Question:
Hi. I've been trying to create a PHP page using Savant Templating Engine that performs some CRUD operations via XAMPP. As I coded the page and tried to run the page, I found the above errors that showed up. But as I inserted the values into the textbox and textarea respectively and hit the publish button, I found that the database is being updated successfully. What is the probable reason for the above issue? And How do I get out of the problem.I tried to search for existing threads regarding the same, but none of them seemed to address my problem. Please do help out citing the link below if any of the existing threads addresses my issue. Thanks. :)
-------------------------------------------------------------update--------------------------------------------------------------view.html
'''
<html>
<head>
<title>Create Post: Blog: Design & Social Media</title>
</head>
<body>
<form action="../../applications/create/index.php" method="POST">
<input type="text" name="title" value="<?php echo $this->b->title; ?>"/>
<input type="submit" value="Publish" />
<br/>
<textarea rows="2" cols="20" name="content"><?php echo $this->b->content; ?></textarea>
</form>
</body>
</html>
'''
index.php
'''
<?php
include_once ('../../classes/models/blog.php');
include_once ('../../resources/libraries/savant3.php');
$s=new savant3();
$s->method=$_SERVER['REQUEST_METHOD'];
$b=new blog();
if($_SERVER['REQUEST_METHOD']=="GET")
{
}
else
{
$b->title=$_POST['title'];
$b->content=$_POST['content'];
Blog::create($b);
header('location:../../applications/success/index.php');
return;
}
$s->display('view.html');
?>
'''
Blog.php
'''
<?php
class Blog
{
public $id;
public $title;
public $content;
public $created;
public static function create(Blog $b)
{
$title=$b->title;
$content=$b->content;
$m=new mysqli("localhost","root","","kartik_iyer");
$s=$m->prepare("insert into blog values(null,?,?,null)");
$s->bind_param('ss', $title, $content);
$s->execute();
}
public static function readSingle($id)
{
}
public static function readAll()
{
}
public static function update(Blog $b)
{
}
public static function delete($id)
{
}
}
?>
'''
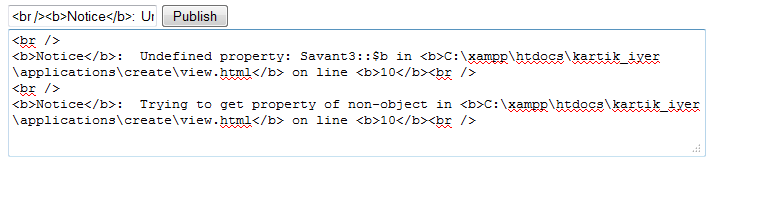
Answer: You are getting this messages because your error reporting is set to '-1' = 'error_reporting(-1);' or at least the notices are enabled. This means, that all possible error messages get displayed, especially the notices, that usually are not enabled. I just recently asked about error reporting in <URL>.
Conclusion was, that you should write your code to fit the highest standards, but you shouldn't fix somebody existing code.
I would recommend to find the line, that is setting error reporting to '-1' remove it. Or override it with: 'error_reporting(E_ERROR | E_WARNING | E_PARSE);'. This will set it as default.
Or you can optimize your code with 'empty()', 'isset()' and or presetting some variables to 'NULL'.
Anyways, read <URL> and you will understand the need-to-know-basis about error reporting.